Question: I have three images. The need to be aligned so they fit on the same line and are centered. I have managed to align the 1st and 3rd image using float: left; and float: right; but I'm struggling to align the center image.

Here's the involved code:
'''
.postprojects {
margin-top: 60px;
padding-left: 35px;
padding-right: 35px;
padding-top: 35px;
background-image:url('image/bgprojects.png');
width: 889px;
height: 300px;
}
.postproject1 {
float: left;
overflow: hidden;
}
.postproject2 {
float: left;
overflow: hidden;
}
.postproject3 {
float: right;
overflow: hidden;
}
'''
Any suggestions?
(P.S. Disregard the weird clipping on the bottom of the site. It's a padding error)
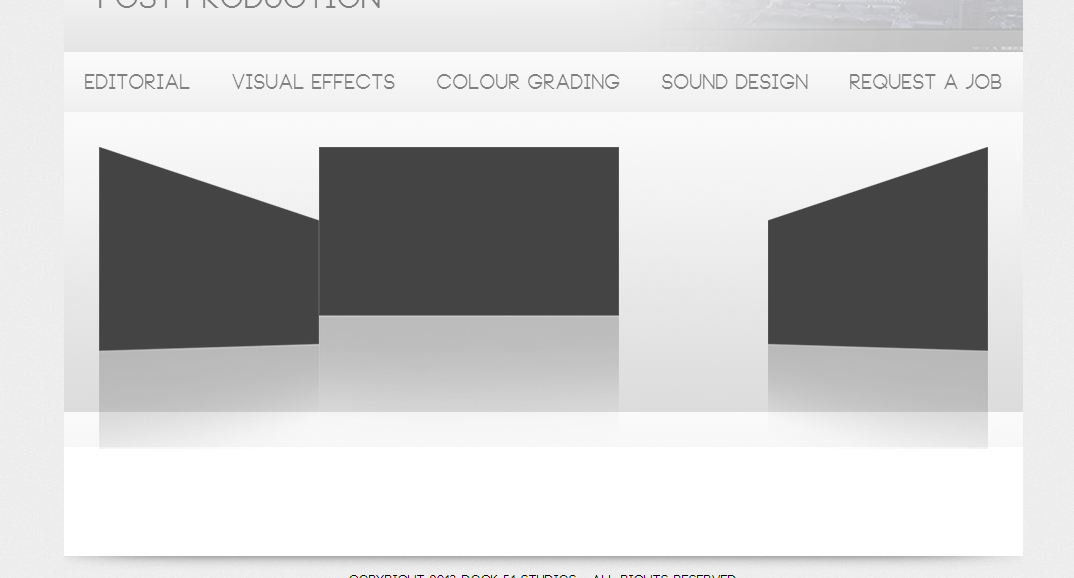
Answer: Try this code, may be:
'''
.postproject2 {
float: left;
overflow: hidden;
margin: 73px 10px 0;
}
'''
### Fiddle: http://jsfiddle.net/praveenscience/eFK7F/2/